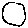
Label: moon